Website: macys
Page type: delivery-shipping
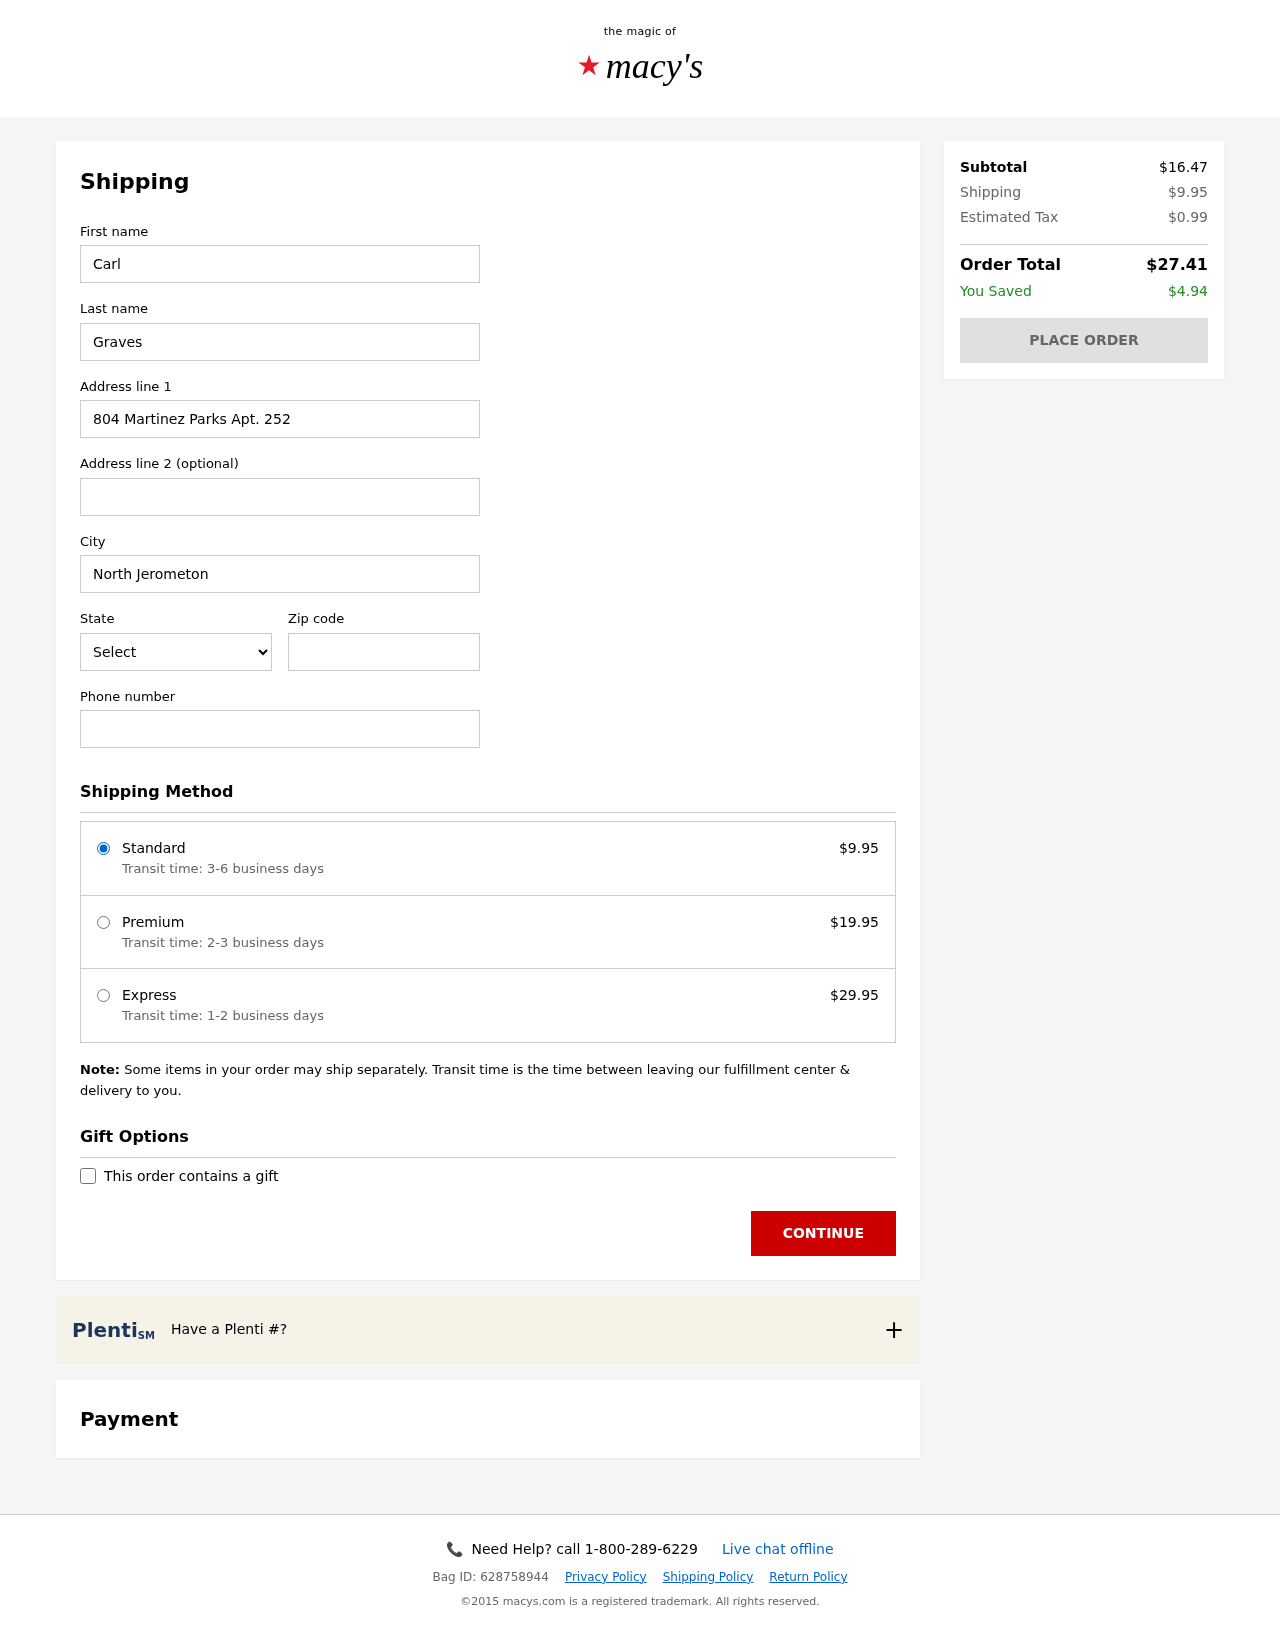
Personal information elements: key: PII_CITY
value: North Jerometon
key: PII_FIRSTNAME
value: Carl
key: PII_LASTNAME
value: Graves
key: PII_PHONE
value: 3045082284
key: PII_POSTCODE
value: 34375
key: PII_STATE_ABBR
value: SD
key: PII_STREET
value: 804 Martinez Parks Apt. 252
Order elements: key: ORDER_SHIPPING_COST
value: $9.95
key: ORDER_SHIPPING_PREMIUM
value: $19.95
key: ORDER_SHIPPING_EXPRESS
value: $29.95
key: ORDER_SUBTOTAL
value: $16.47
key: ORDER_TAX
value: $0.99
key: ORDER_TOTAL
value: $27.41
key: ORDER_SAVINGS
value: $4.94